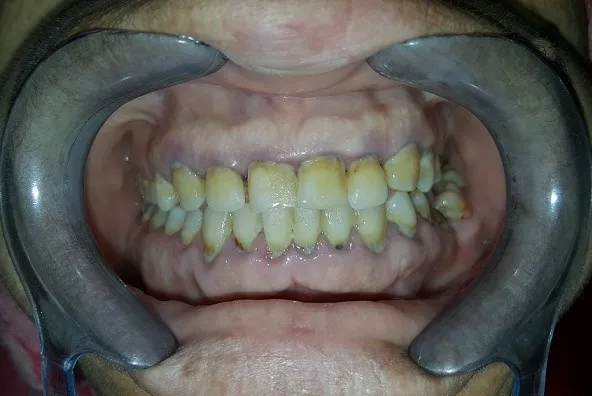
Orthopantomogram showing a generalized moderate bone loss, root fragment of 36 and hypercemoentosis (16,27,37 and 46).
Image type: medical_photograph (oral_photograph)